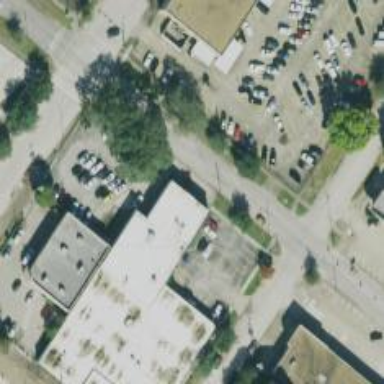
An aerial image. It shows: Veterinary facility.